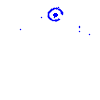
Particle: electron